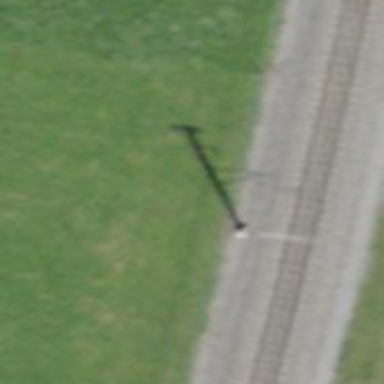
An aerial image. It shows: Catenary mast for power lines.